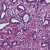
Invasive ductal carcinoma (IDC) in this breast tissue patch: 1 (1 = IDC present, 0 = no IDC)